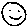
Label: smiley face